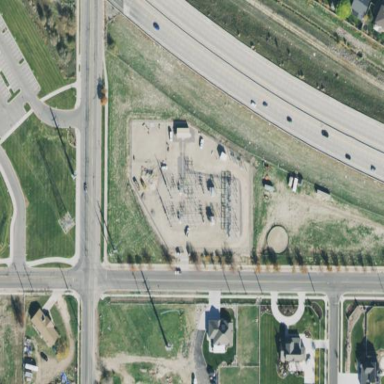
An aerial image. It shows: Power substation.